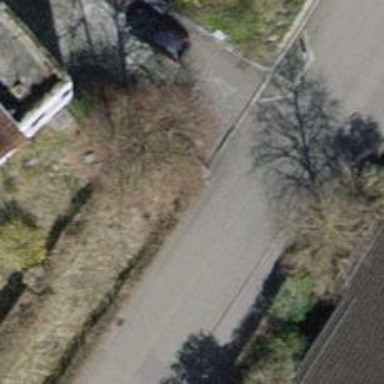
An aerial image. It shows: Hedge acting as barrier.